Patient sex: M
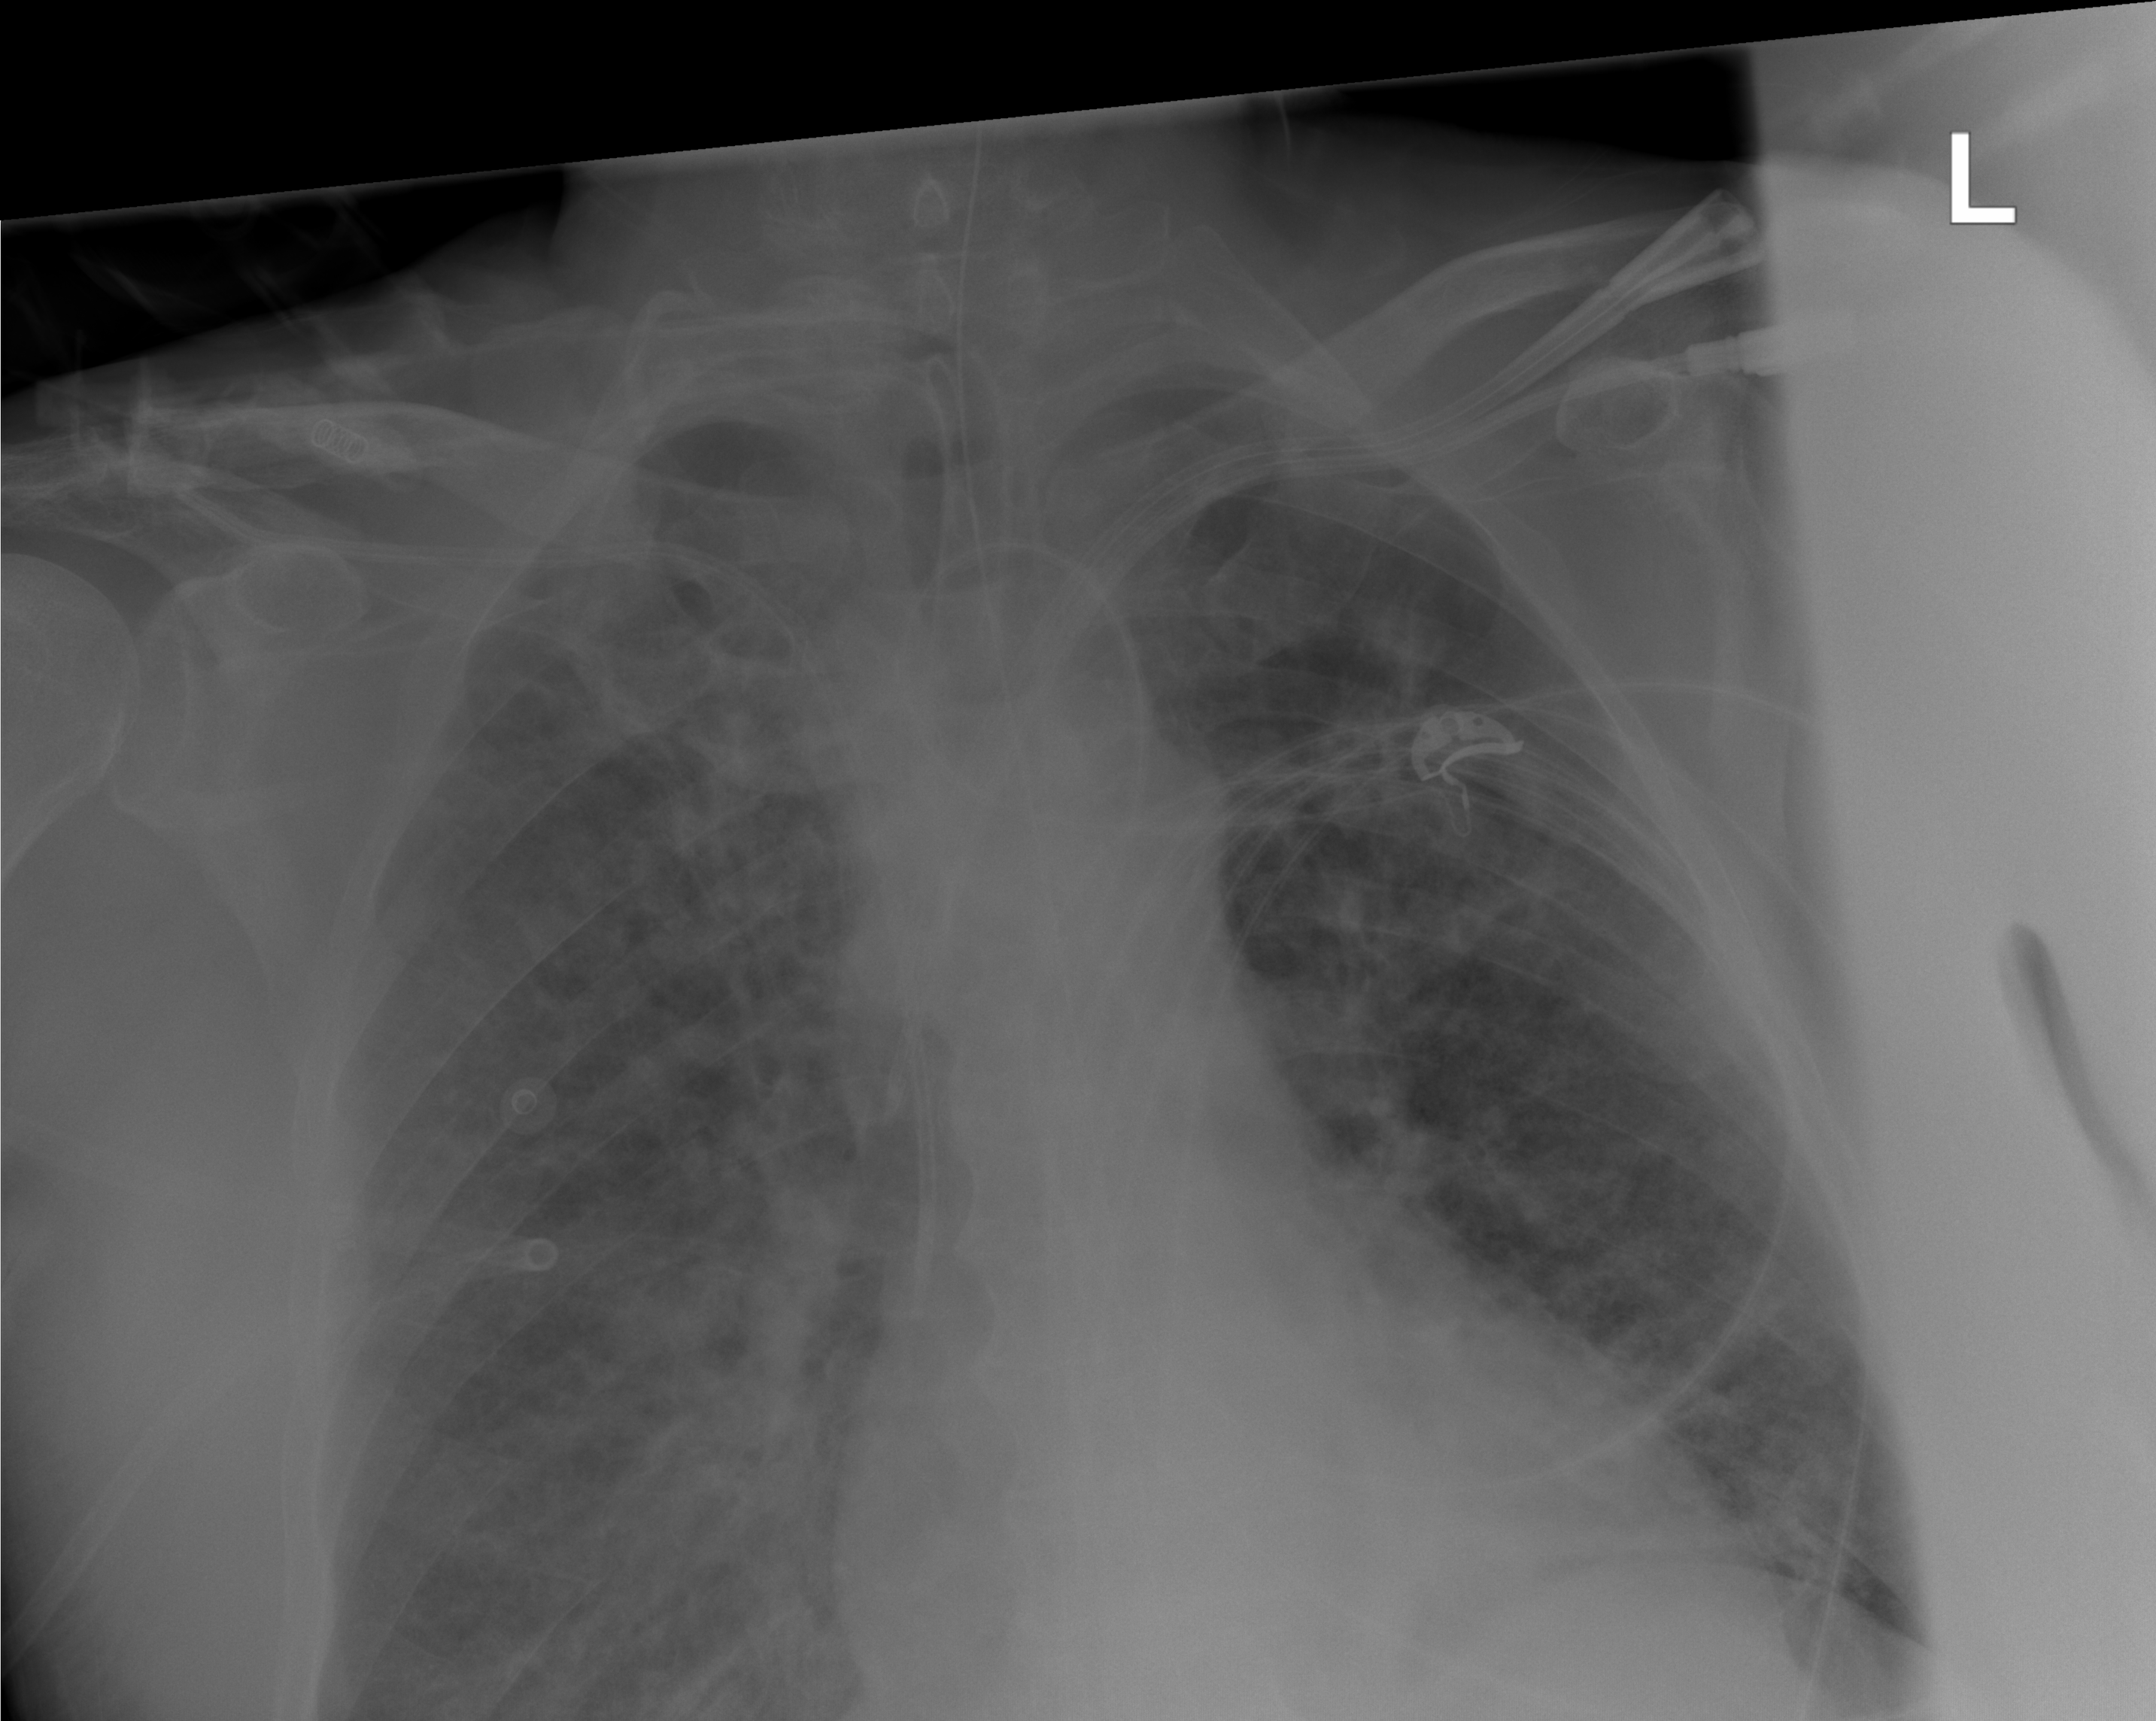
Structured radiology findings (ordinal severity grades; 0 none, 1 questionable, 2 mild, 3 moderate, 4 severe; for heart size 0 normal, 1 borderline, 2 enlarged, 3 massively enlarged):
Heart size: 0
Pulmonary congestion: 0
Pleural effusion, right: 1
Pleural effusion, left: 1
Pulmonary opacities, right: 4
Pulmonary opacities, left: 4
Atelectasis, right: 3
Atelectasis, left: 3